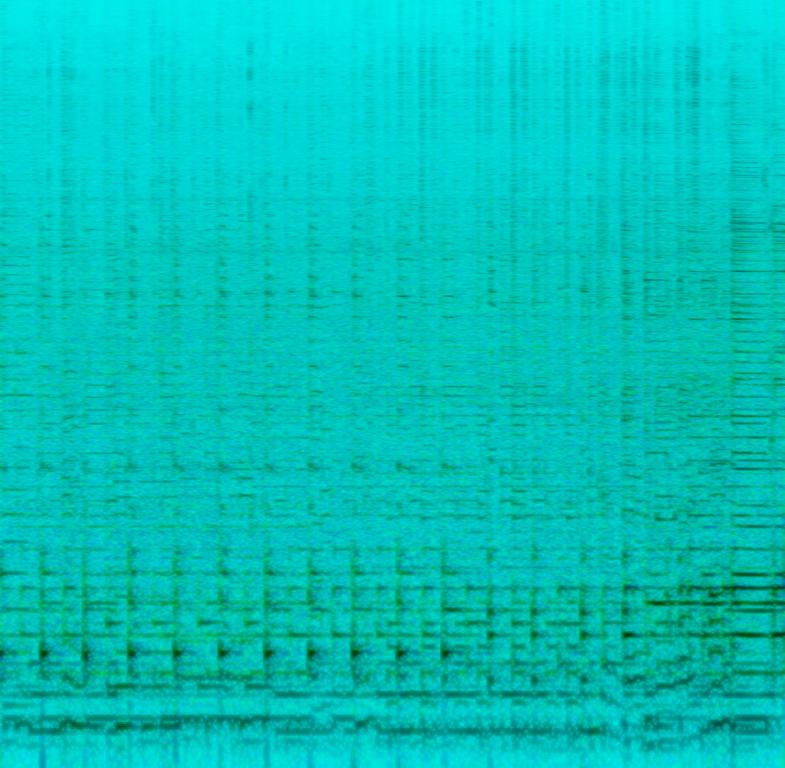
The low quality recording features a live performance of a folk song and it consists of acoustic guitar solo melody, followed by banjo melody. The recording is noisy, there are some natural sounds - since it was performed outdoors and the stereo image is unbalanced due to the fact that the instruments are leaning towards the right channel of the stereo image. It still sounds passionate and upbeat.